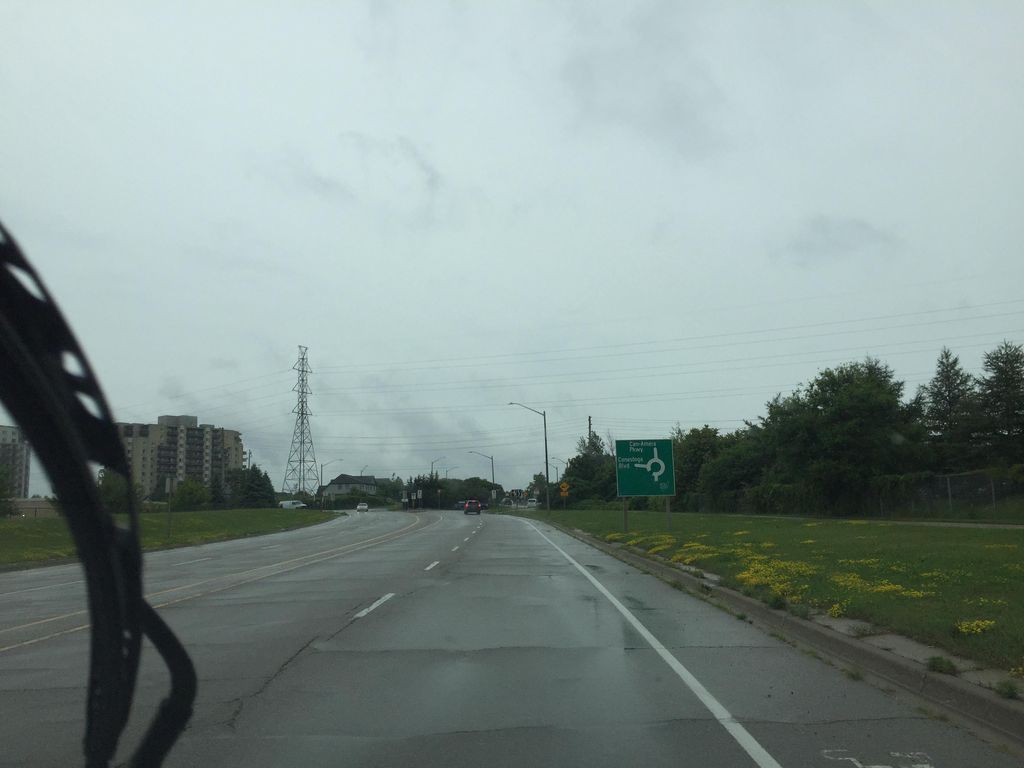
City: kitchener-waterloo